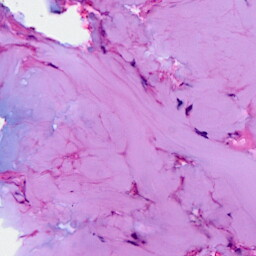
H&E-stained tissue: Breast